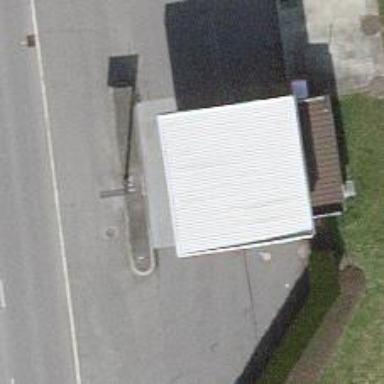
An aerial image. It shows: Fuel station.